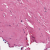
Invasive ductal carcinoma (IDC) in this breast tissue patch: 0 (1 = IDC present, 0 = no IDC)